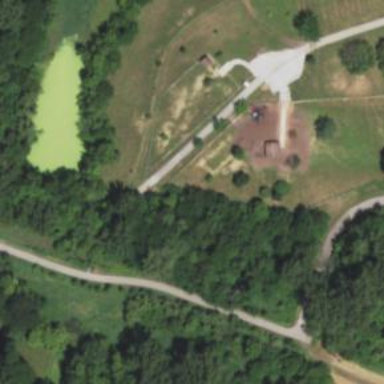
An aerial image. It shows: Dog park for leisure land.